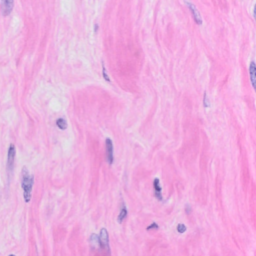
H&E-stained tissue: Breast